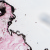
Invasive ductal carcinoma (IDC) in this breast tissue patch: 0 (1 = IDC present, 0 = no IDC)